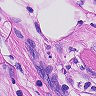
Metastatic tissue present: yes